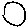
Label: circle